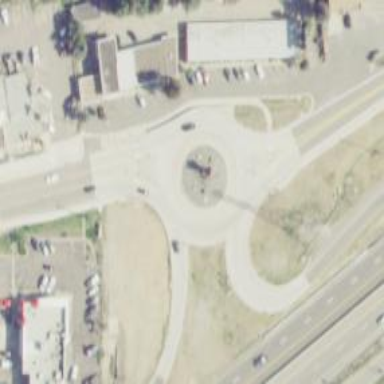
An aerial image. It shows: Secondary road leading to roundabout.